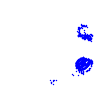
Particle: electron